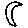
Label: moon